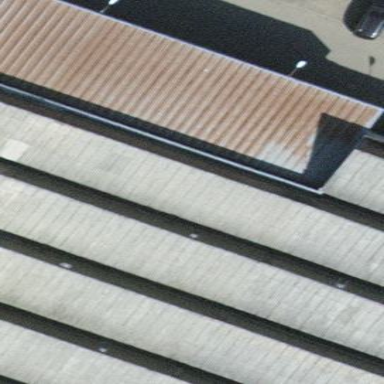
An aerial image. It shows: View of roof of building.